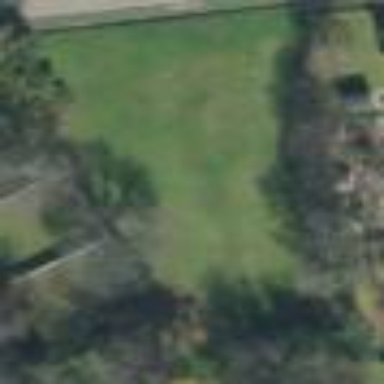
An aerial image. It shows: Grassy plot in zoning area.